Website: home-depot
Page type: payment
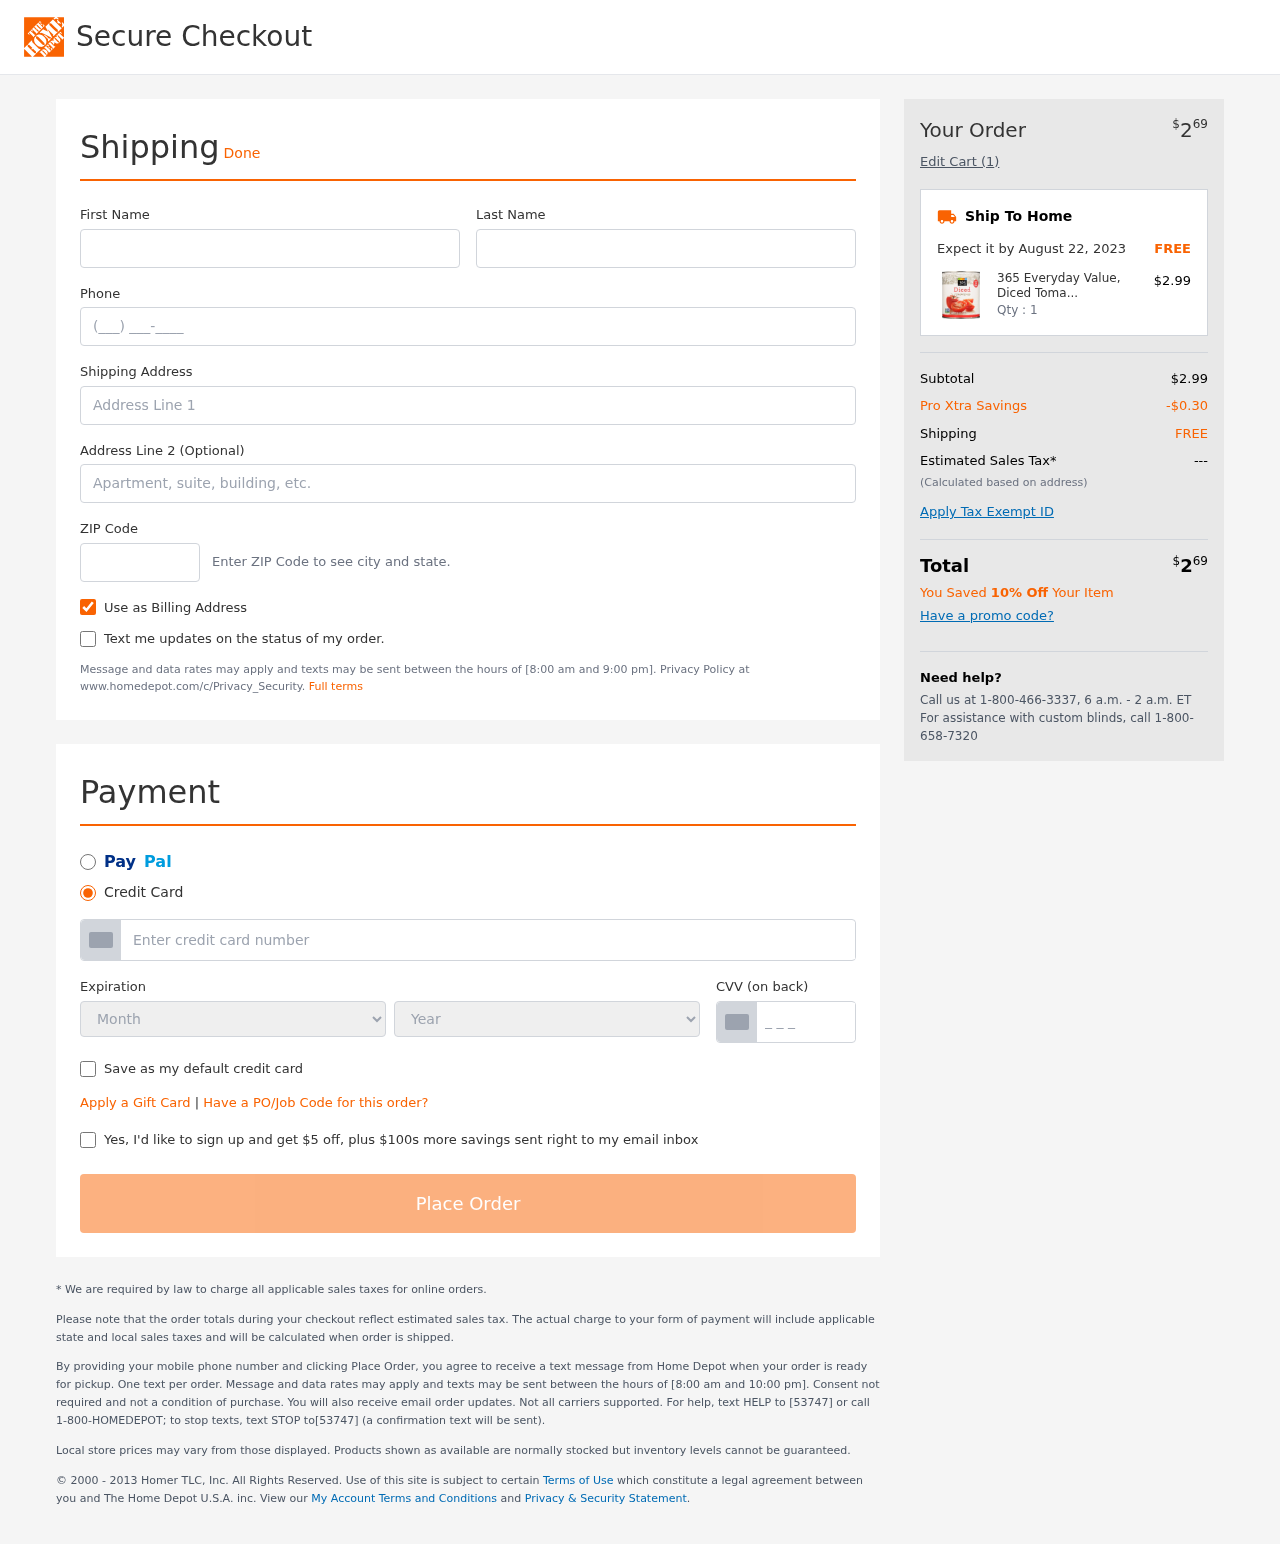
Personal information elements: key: PII_CARD_CVV
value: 792
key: PII_CARD_EXPIRY_MONTH
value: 03
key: PII_CARD_EXPIRY_YEAR
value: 26
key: PII_CARD_NUMBER
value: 4392 0624 4446 5312
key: PII_FIRSTNAME
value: Kristin
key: PII_LASTNAME
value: Rodriguez
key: PII_PHONE
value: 3646473406
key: PII_POSTCODE
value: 83231
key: PII_STREET
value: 408 Hoffman Court Apt. 880
Product elements: key: PRODUCT1_NAME
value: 365 Everyday Value, Diced Tomatoes, 28 oz
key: PRODUCT1_PRICE
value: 2.99
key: PRODUCT1_QUANTITY
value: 1
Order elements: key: ORDER_TOTAL
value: $269
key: ORDER_NUM_ITEMS
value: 1
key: ORDER_DELIVERY_DATE
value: August 22, 2023
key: ORDER_SUBTOTAL
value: $2.99
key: ORDER_DISCOUNT
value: -$0.30
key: ORDER_SHIPPING_COST
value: FREE